Field crop: maize
Growth stage: 2
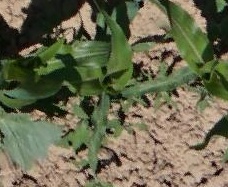
Species: maize